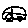
Label: car